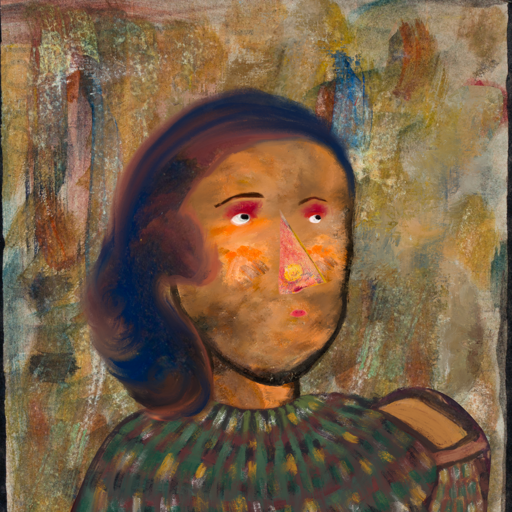
Background: Pipe, Head And Neck Side: Gypsy_Queen, Face Side: Irani, Bust: After_Raid, Hair Side: Mother_And_Son_Son, Head Accessory: Blank, Second Necklace: Blank, Necklace: Blank, Baby: Blank